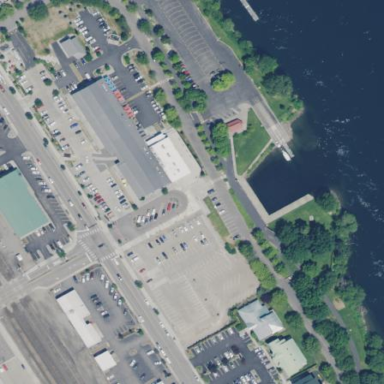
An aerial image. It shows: Marketplace building.